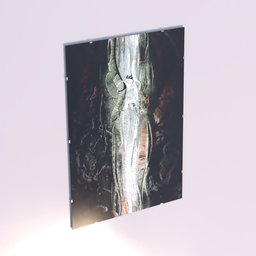
Label: decoration